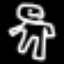
Label: angel